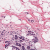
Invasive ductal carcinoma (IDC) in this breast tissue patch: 0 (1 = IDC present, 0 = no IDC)